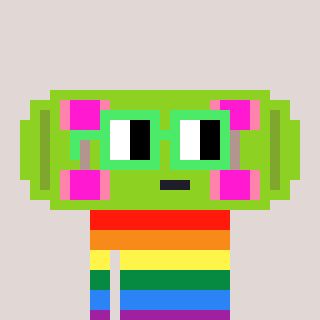
a pixel art character with square light green glasses, a skateboard-shaped head and a darkbrown-colored body on a warm background